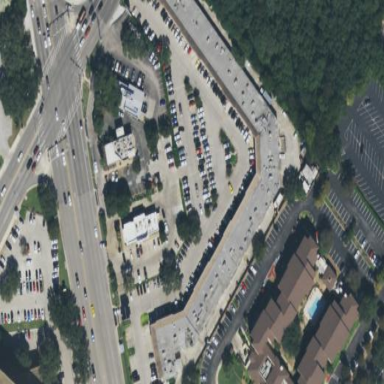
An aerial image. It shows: Retail area.